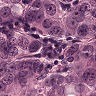
Metastatic tissue present: yes